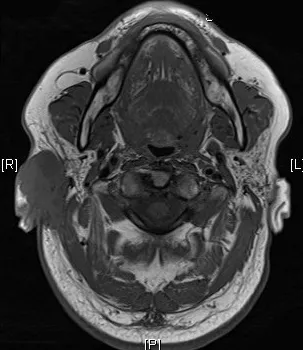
A: Preoperative magnetic resonance imaging (MRI) - axial section (tra tse t1). The hypointense tumor represents a mass of 47.5x43x34.6 mm that infiltrates the caudal meatus acusticus externus and the parotid gland, attaining up to the sternocleidomastoid and nuchal muscles (rT4N1M0).
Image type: radiology (mri)